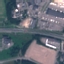
Label: Highway